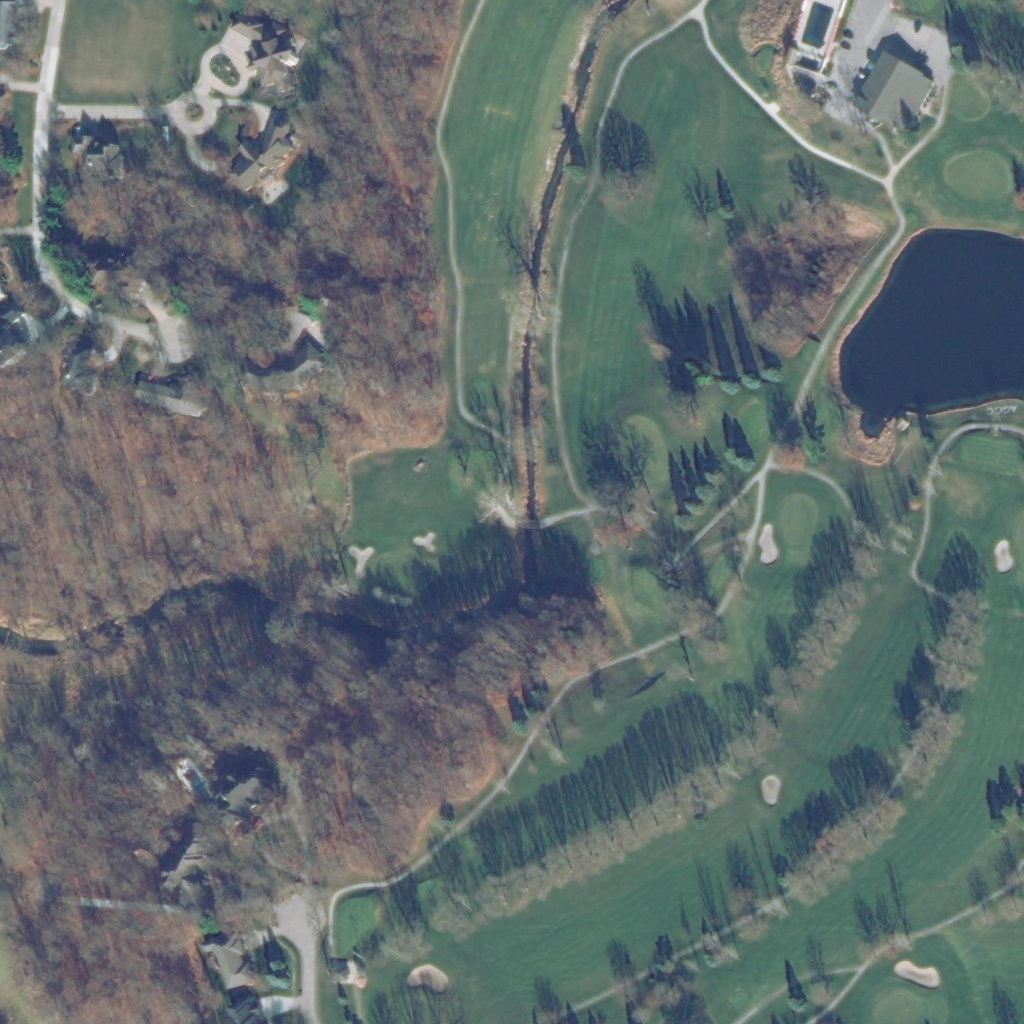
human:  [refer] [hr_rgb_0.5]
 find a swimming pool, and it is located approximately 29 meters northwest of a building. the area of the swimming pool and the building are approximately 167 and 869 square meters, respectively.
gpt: <box>[[78, 0, 81, 4, 0]]</box>